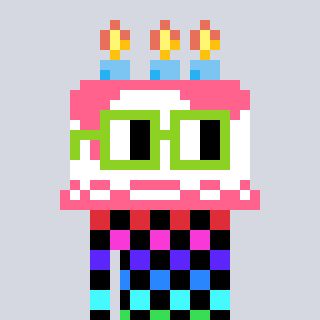
a pixel art character with square light green glasses, a cake-shaped head and a orange-colored body on a cool background